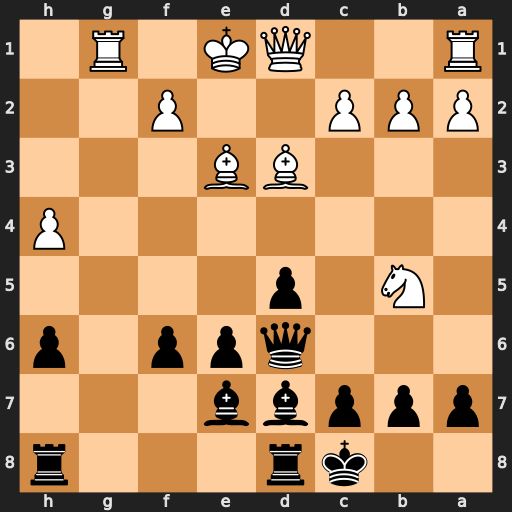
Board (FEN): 2kr3r/pppbb3/3qpp1p/1N1p4/7P/3BB3/PPP2P2/R2QK1R1
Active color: b
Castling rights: Q
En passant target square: -
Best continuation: Bxb5 Bxb5 Qb4+ c3 Qxb5